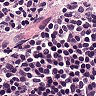
Metastatic tissue present: no